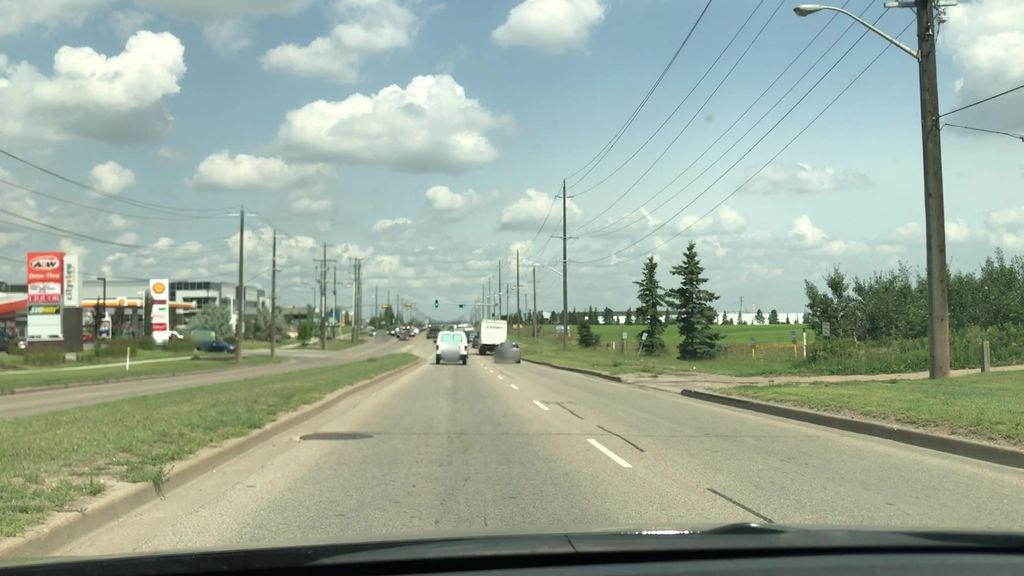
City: edmonton